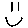
Label: smiley face